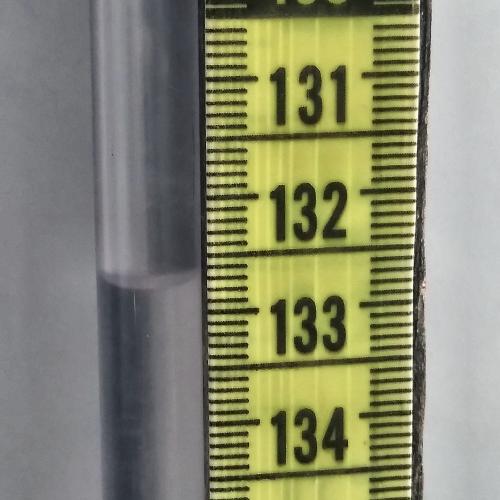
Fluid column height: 132.7 cm